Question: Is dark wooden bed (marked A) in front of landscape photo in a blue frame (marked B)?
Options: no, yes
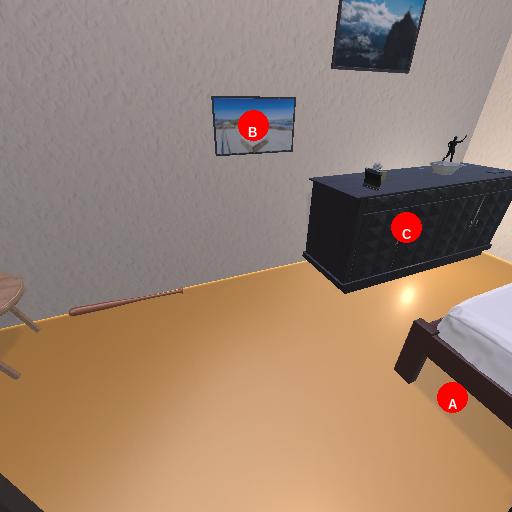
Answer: no